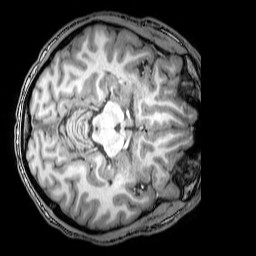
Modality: T1w
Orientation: axial
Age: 24
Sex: male